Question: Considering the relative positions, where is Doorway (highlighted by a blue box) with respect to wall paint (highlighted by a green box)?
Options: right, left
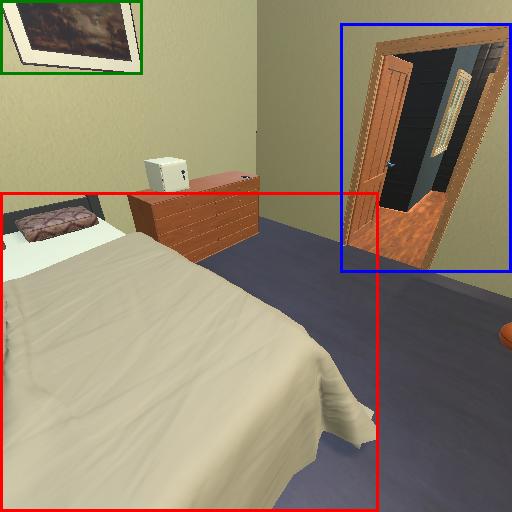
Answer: right